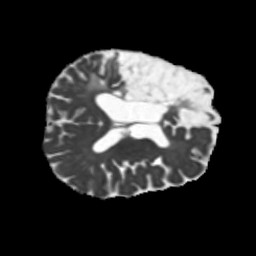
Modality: MD
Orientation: axial
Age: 64
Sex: male
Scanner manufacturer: siemens
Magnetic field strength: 3 T
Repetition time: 5.25 s
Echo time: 0.08 s